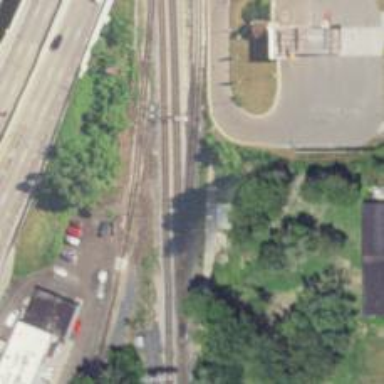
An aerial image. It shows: Junction on the railway.